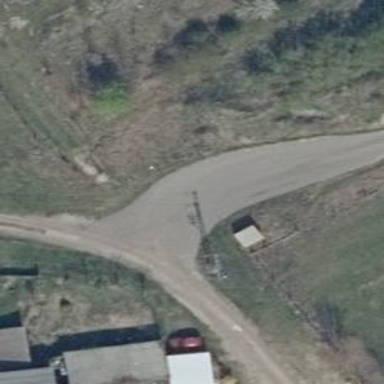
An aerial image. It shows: Passing place on the road.